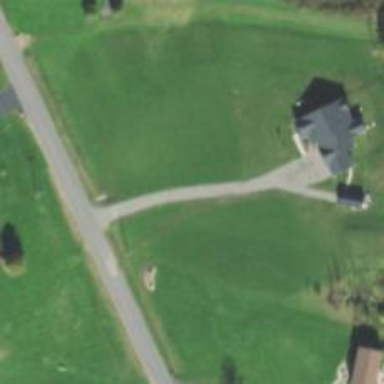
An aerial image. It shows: Driveway leading to service road.